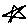
Label: star